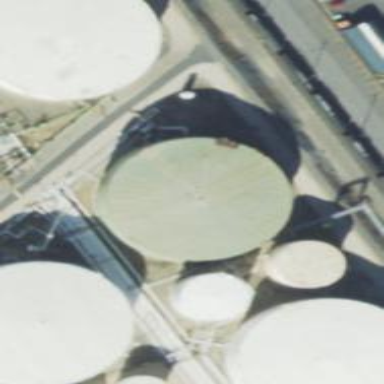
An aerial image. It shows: Storage tank building.